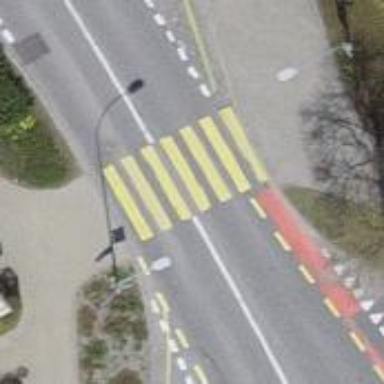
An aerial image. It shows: Marked crossing on the road.